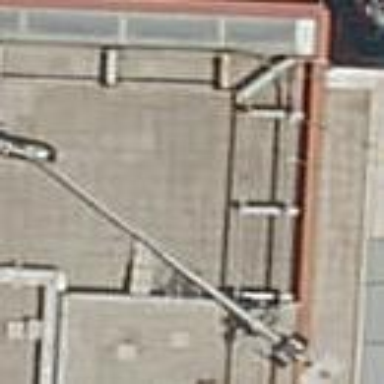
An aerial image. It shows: Part of building.